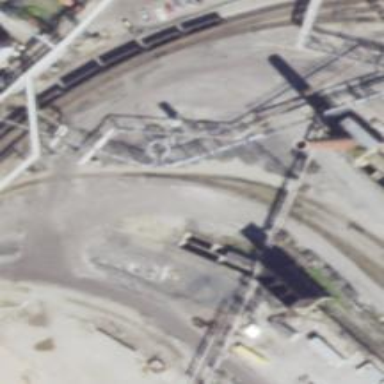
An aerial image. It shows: Rail spur service.